Question: I want the user to input a series of values separated by blanks (or commas) in one text edit or any other input widget in PyQt. then I would like to be able to use these values in calculations. Please see the picture which gives an example to what I am trying to do.

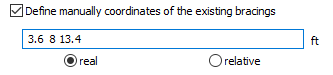
Answer: In general the idea is to use a QLineEdit and to prevent the user from entering inappropriate values using a QRegExpValidator, for example assuming that you only want floating values to be entered, the following example only allows entering that type of values, spaces and commas by calculating the sum and showing the values in a QListWidget:
'''
from PyQt5 import QtCore, QtGui, QtWidgets
class Widget(QtWidgets.QWidget):
def __init__(self, parent=None):
super(Widget, self).__init__(parent)
flay = QtWidgets.QFormLayout(self)
regex = r"^(\s*(-|\+)?\d+(?:\.\d+)?\s*,\s*)+(-|\+)?\d+(?:\.\d+)?\s*$"
validator = QtGui.QRegExpValidator(QtCore.QRegExp(regex), self)
self._le = QtWidgets.QLineEdit()
self._le.setValidator(validator)
self._list_widget = QtWidgets.QListWidget()
button = QtWidgets.QPushButton("Press me")
button.clicked.connect(self.on_clicked)
self._result_label = QtWidgets.QLabel(alignment=QtCore.Qt.AlignCenter)
flay.addRow("Input: ", self._le)
flay.addRow("Output: ", self._list_widget)
flay.addRow("Sum of values: ", self._result_label)
flay.addRow(button)
@QtCore.pyqtSlot()
def on_clicked(self):
self._list_widget.clear()
if self._le.text():
values = [float(val) for val in self._le.text().split(",")]
print(values)
self._list_widget.addItems([str(val) for val in values])
self._result_label.setText(str(sum(values)))
if __name__ == '__main__':
import sys
app = QtWidgets.QApplication(sys.argv)
w = Widget()
w.show()
sys.exit(app.exec_())
'''
<URL>